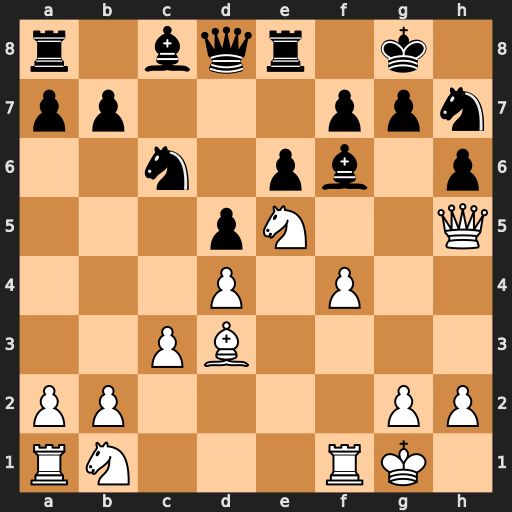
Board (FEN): r1bqr1k1/pp3ppn/2n1pb1p/3pN2Q/3P1P2/2PB4/PP4PP/RN3RK1
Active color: w
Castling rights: -
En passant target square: -
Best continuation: Qxf7+ Kh8 Ng6#